Interaction volume radius: 10 \u00c5
Interaction volume height: 15 \u00c5
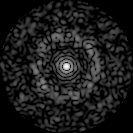
Disorder parameter: 0.8224